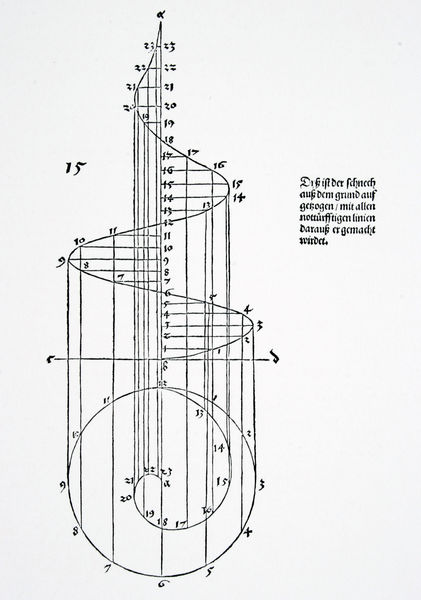
Titel: Erste Schraubenkurve mit Hilfslinien
Künstler: Albrecht Dürer
Schlagwörter: weiß, bewegung, grau, schwarz, skizze, zeichen, zeichnung, ornament, architektur, spitze, kreis, oval, rund, schwung, schrift, welle, wellen, papier, bogen, perspektive, studie, linien, schriftzug, treppe, detail, zahlen, ziffern, deutsch, stufen, striche, kurven, buch, linie, kohle, draufsicht, druck, schnitt, gewunden, seite, illustration, schwarzweiß, text, beschriftung, medizin, entwurf, schema, kurve, zahl, konstruktion, steigung, plan, achse, volute, wendeltreppe, dürer, schnecke, nummerierung, querschnitt, spirale, geometrie, geraden, schrauben, krei, beschreibung, details, bund, neun, elf, abriss, delta, grundriss, konstruktionszeichnung, aufriss, architekturzeichnung, maßstab, bauplan, architekt, spindeltreppe, exakt, berechnung, zehn, maße, mathematik, maß, projektion, anleitung, planung, theorie, ingeneur, messung, baukunst, technisch, wörter, segmente, schwingung, skizziert, lehrbuch, diagramm, windungen, physik, schnittpunkte, parallellen, scheme, alpha, bauhüttenbuch, fibunacci, fibunaci, hochpunkt, parallen, sinus, sinuskurve, normalverteilung, smmetrie, anweisung, fünfzehn, dna, aufgan, 15, 9, 14, 16, 12, 1, 11, qwue, bechreibung, 25, lreus, bündig, beta, emporwinden